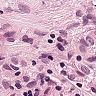
Metastatic tissue present: yes